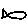
Label: fish